Fundus camera: zeiss
Shooting center: fovea
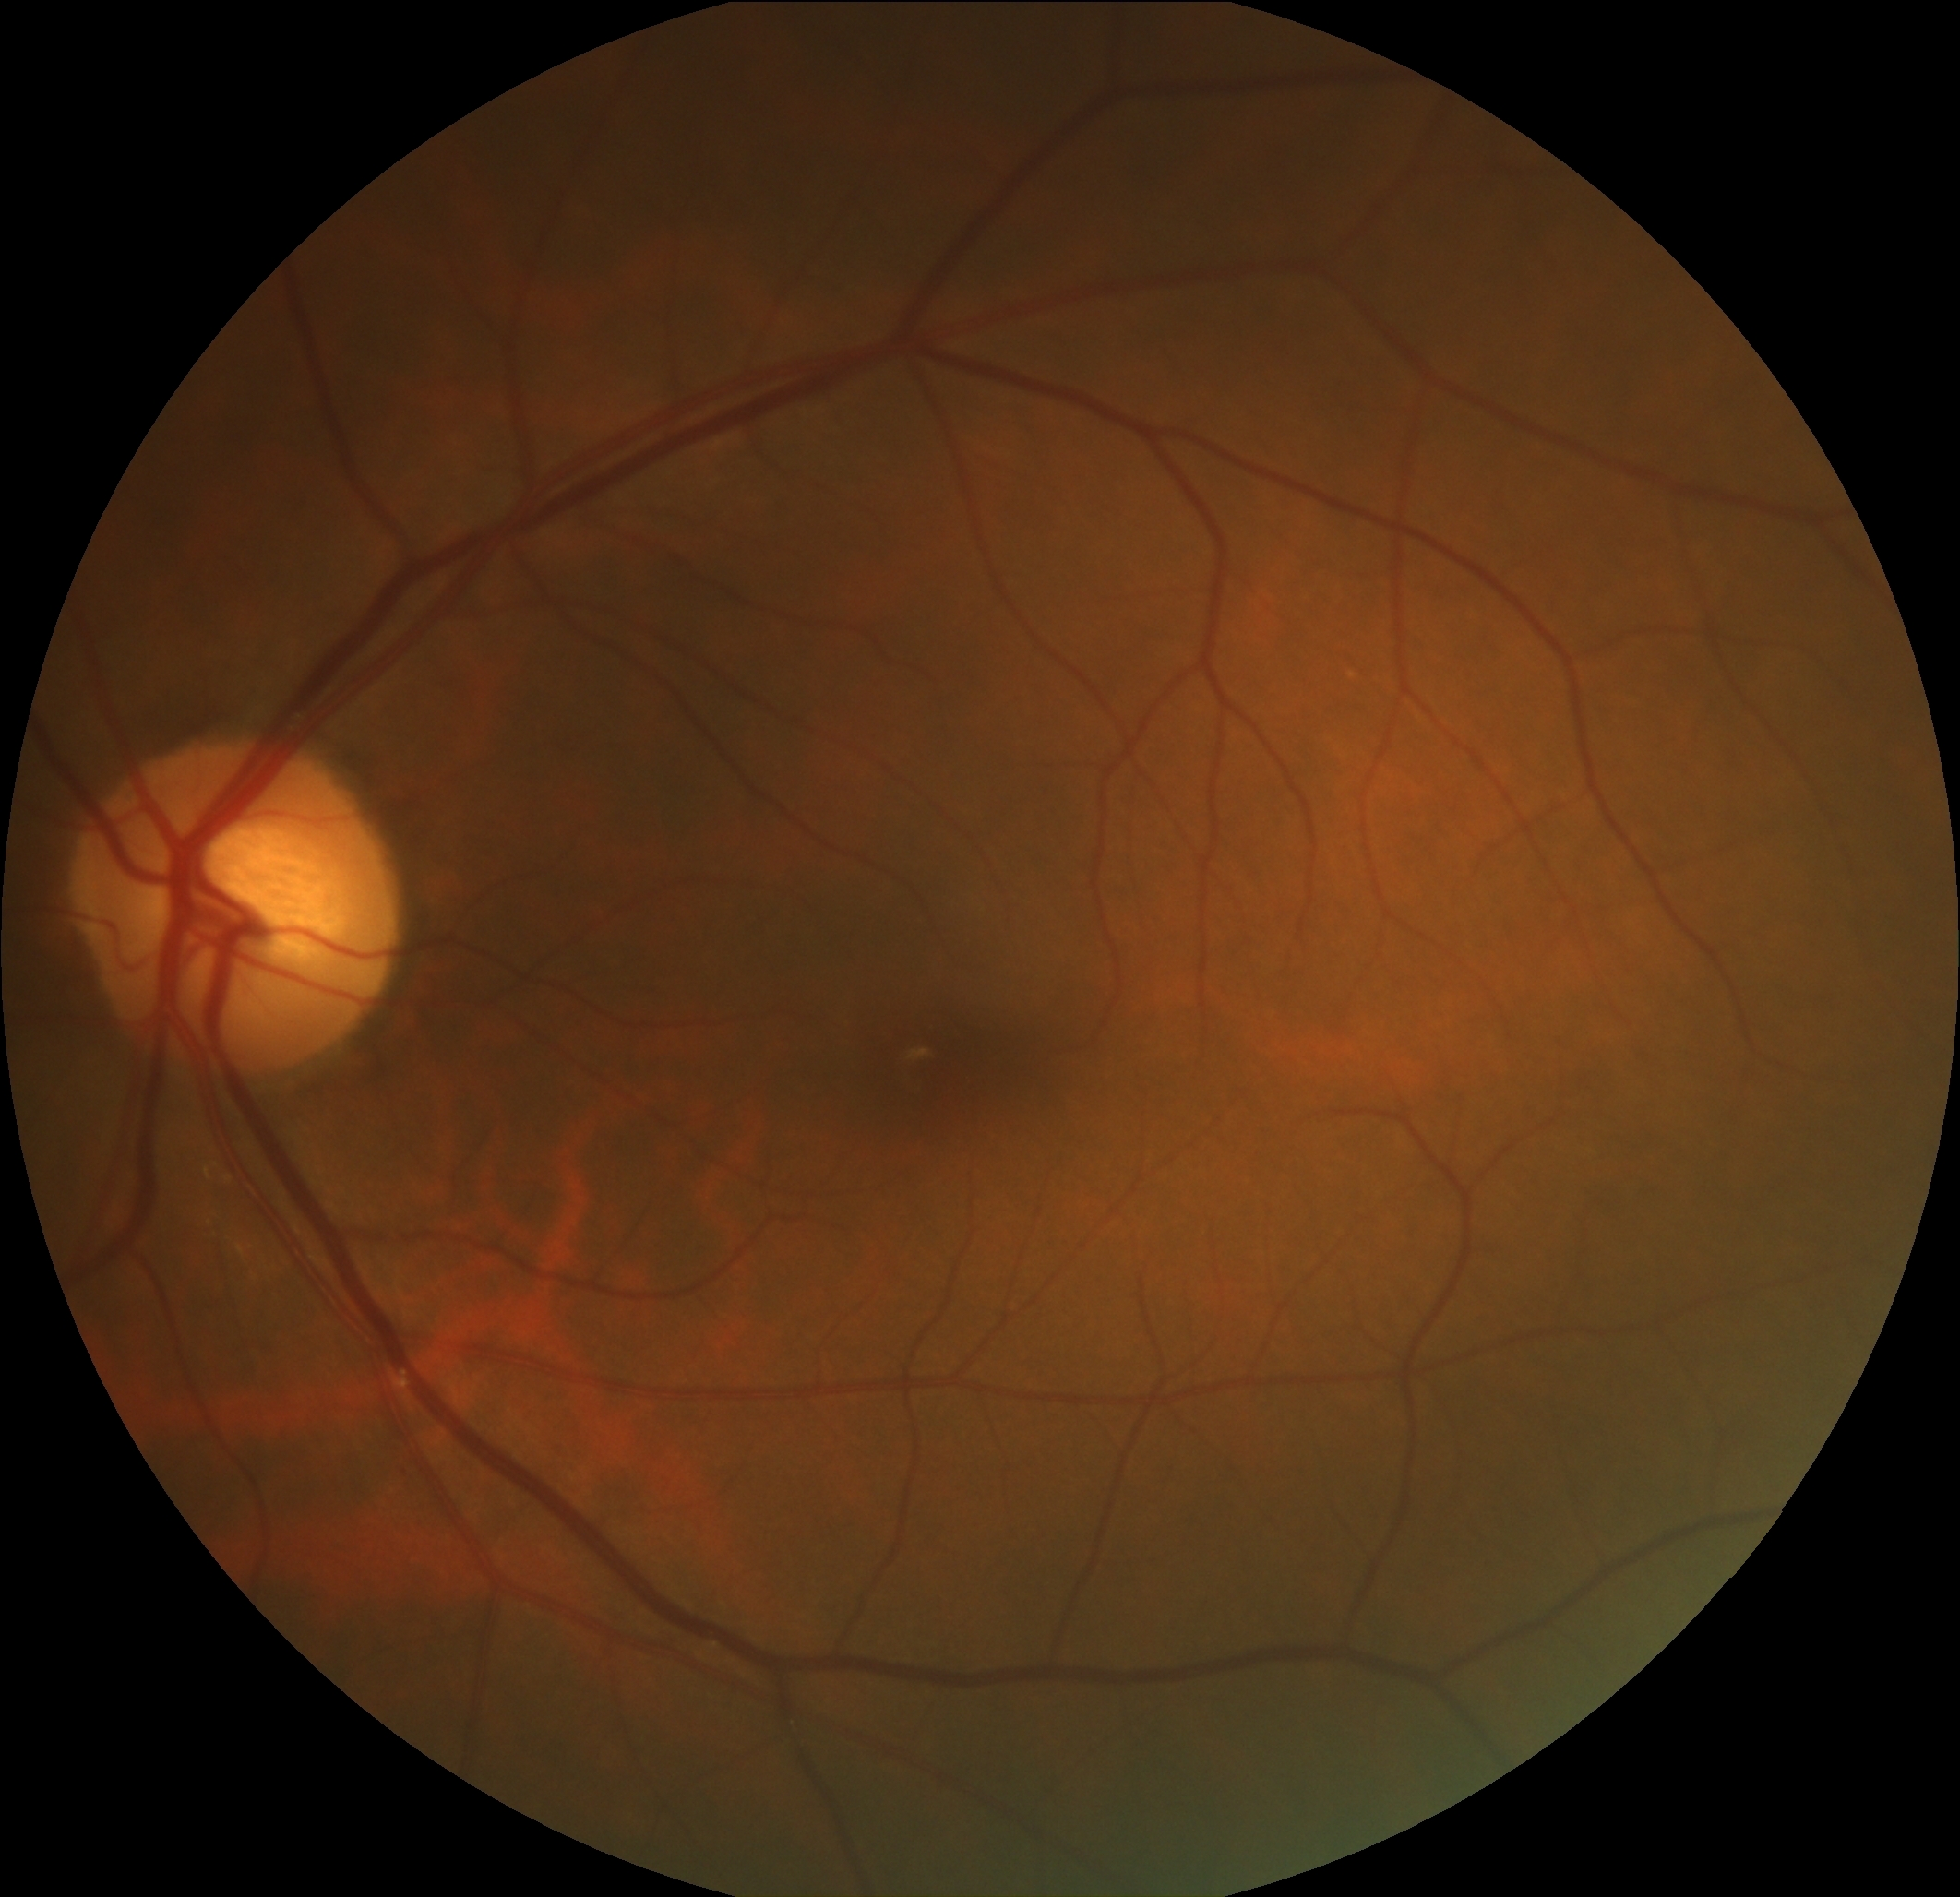
Pathologic myopia: no
Patchy retinal atrophy: absent
Retinal detachment: absent